Interaction volume radius: 5 \u00c5
Interaction volume height: 20 \u00c5
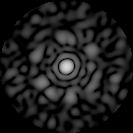
Disorder parameter: 0.8067